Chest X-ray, AP view. Patient: 59 years old, sex F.
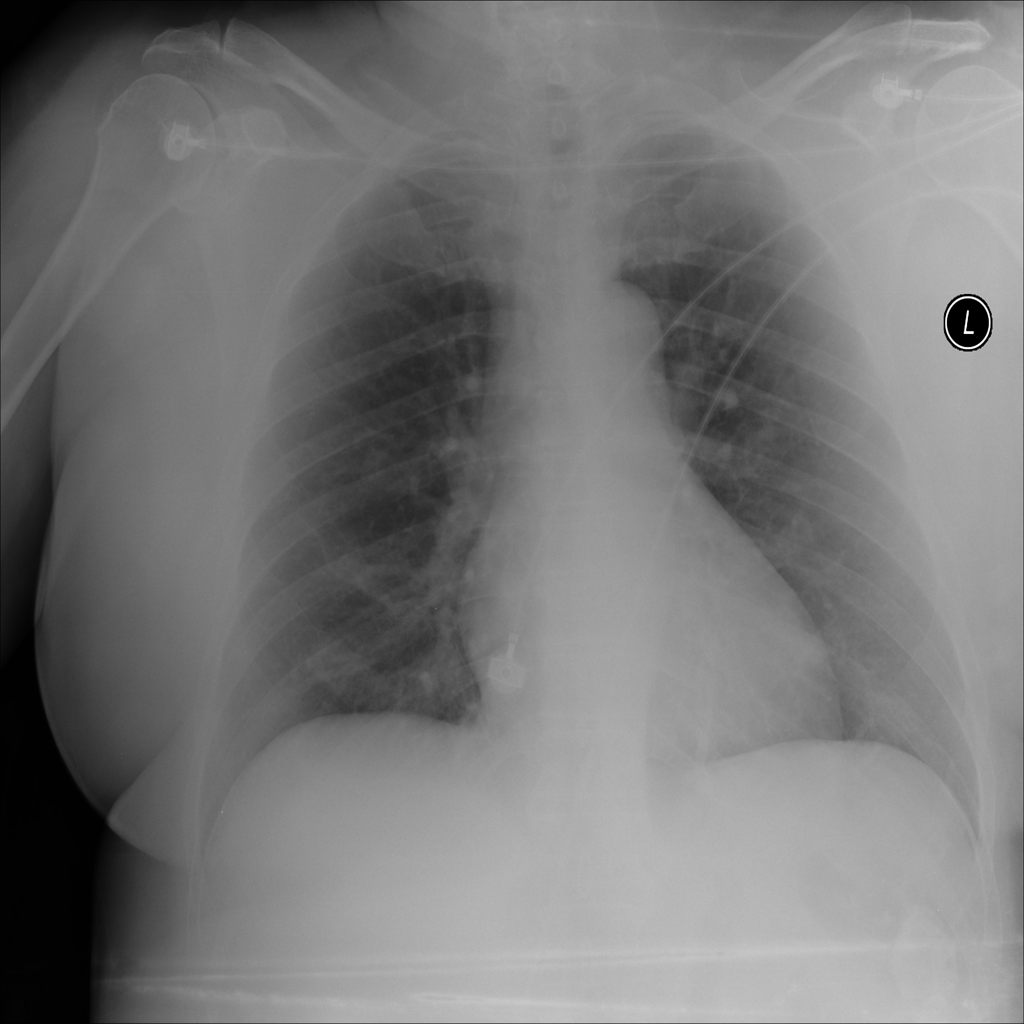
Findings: No Finding